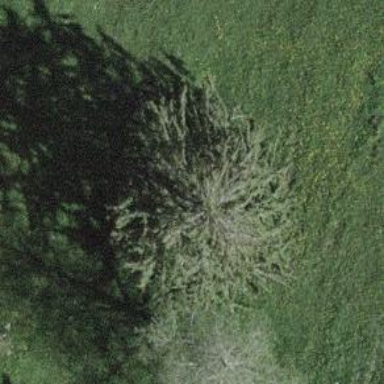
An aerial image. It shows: Single tag "natural: tree."